Question: According to
<URL>
and
<URL>
, does <URL> already support tls1.3?
If not, will it definitely be supported in November? In addition, where can I see the official .net schedule.
My test code:
'''
using System;
using System.IO;
using System.Net.Security;
using System.Security.Authentication;
using System.Security.Cryptography;
using System.Security.Cryptography.X509Certificates;
using System.Threading.Tasks;
namespace TestTls13{
class Program {
static void Main(string[] args) {
RemoteCertificateValidationCallback certificateValidationCallback = (sender, certificate, chain, sslPolicyErrors) => {
return (true);
};
using(MemoryStream msClient = new MemoryStream()) {
using(MemoryStream msServer = new MemoryStream()) {
using(SslStream sslStreamClient = new SslStream(msClient, false, certificateValidationCallback)) {
using(SslStream sslStreamServer = new SslStream(msServer, false, certificateValidationCallback)) {
Task taskClient = Task.Run(() => {
sslStreamClient.AuthenticateAsClient("nord-IT-systeme GmbH", new X509CertificateCollection() { CreateCert(), }, SslProtocols.Tls13, false);
});
Task taskServer = Task.Run(() => {
sslStreamServer.AuthenticateAsServer(CreateCert(), false, SslProtocols.Tls13, false);
});
Task.WaitAll(taskClient, taskServer);
}
}
}
}
}
static X509Certificate2 CreateCert() {
ECDsa ecdsa = ECDsa.Create();
CertificateRequest req = new CertificateRequest("CN=nord-IT-systeme GmbH", ecdsa, HashAlgorithmName.SHA256);
X509Certificate2 cert = req.CreateSelfSigned(DateTimeOffset.Now, DateTimeOffset.Now.AddYears(5));
return (cert);
}
}
}
'''
Exception:
<URL>
Is this exception because it does not support tls1.3 yet?
TLS informations in my PC

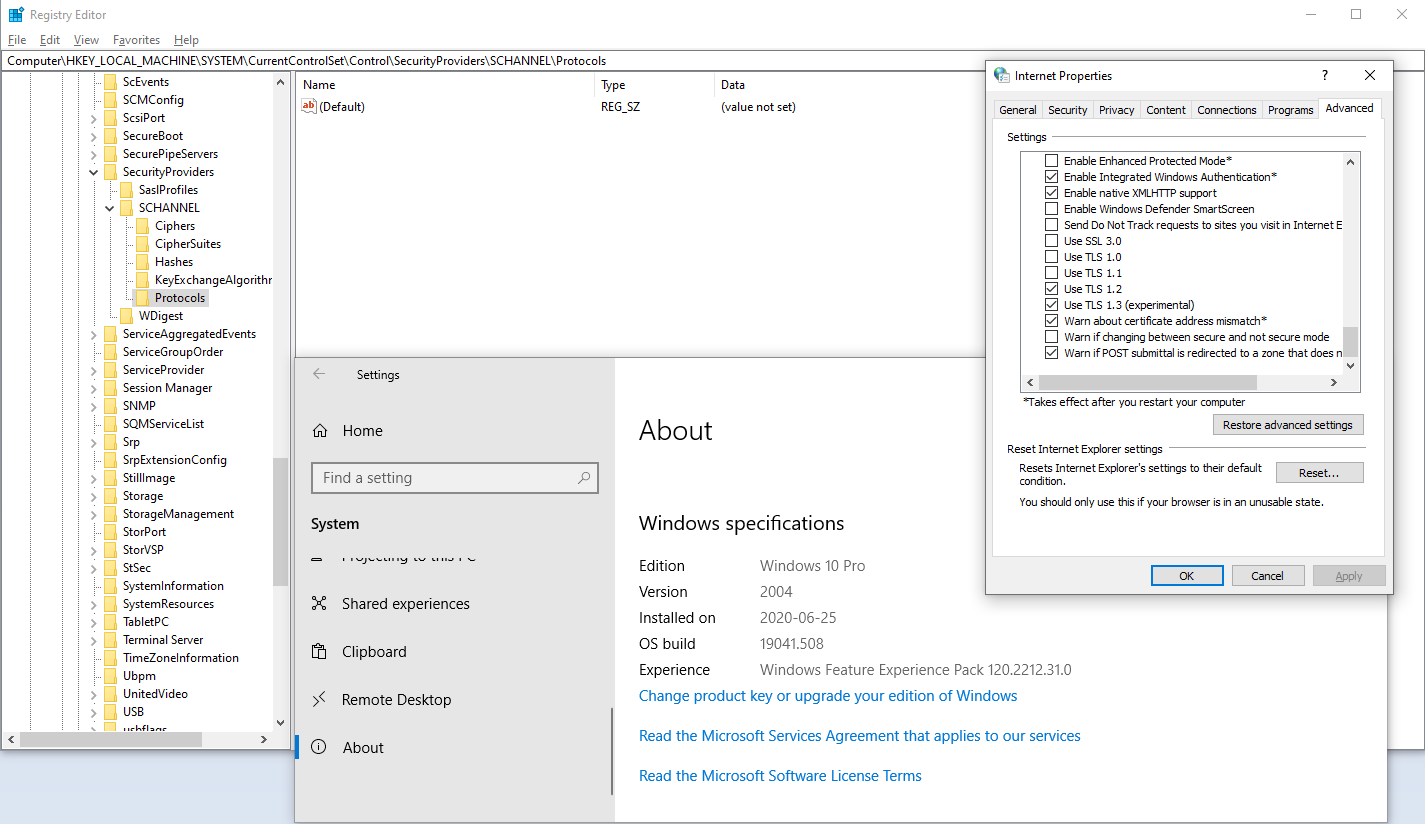
Answer: ### TL;DR
Yes, but the underlying operating system has to support it.
In your case, <URL> because it's disabled by default.
### Details
That depends on the underlying operating system.
.NET uses different implementations based on the OS, e.g. OpenSSL on Linux, Schannel on Windows
TLS 1.3 is supported since .NET Core 3.0, as <URL>.
The statement by the time of .NET Core 3.0 <URL>:
> Windows and macOS do not yet support TLS 1.3.
Windows supports TLS 1.3 <URL>, but it's disabled by default.
There is another question which answers how to enable it on Windows:
<URL>
TLS 1.3 is enabled by default on Windows 10 Insider Preview builds, starting with Build 20170:
<URL>
According to this article:
> TLS 1.3 support will also be added to .NET beginning with version 5.0.
A good summary of the current process is stated by karelz on GitHub (this issue also should track when .NET Framework gets support):
<URL>